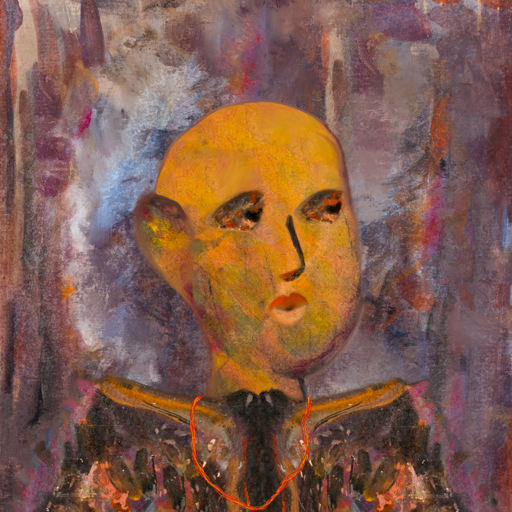
Background: Hypocrite, Head And Neck Side: Gypsy_Mother, Face Side: Gypsy_Queen, Bust: Gypsy_Queen, Hair Side: Blank, Head Accessory: Blank, Second Necklace: Gypsy_Mother_2, Necklace: Blank, Baby: Blank